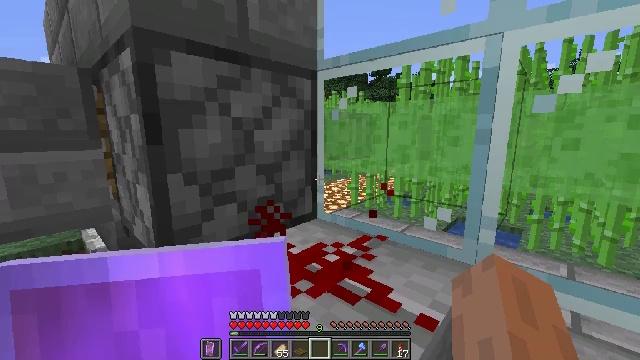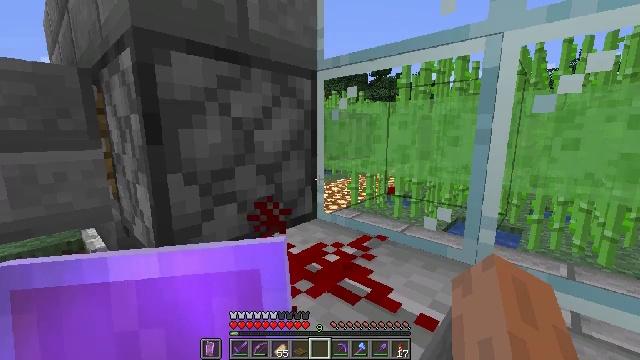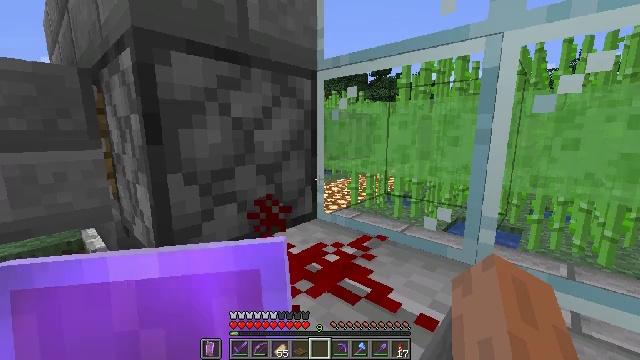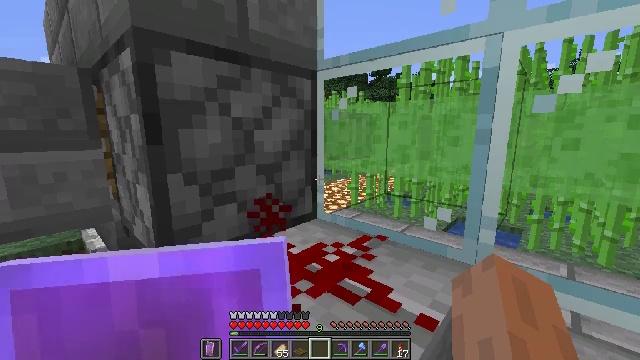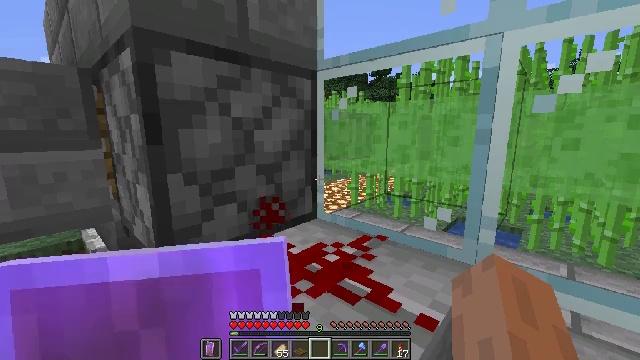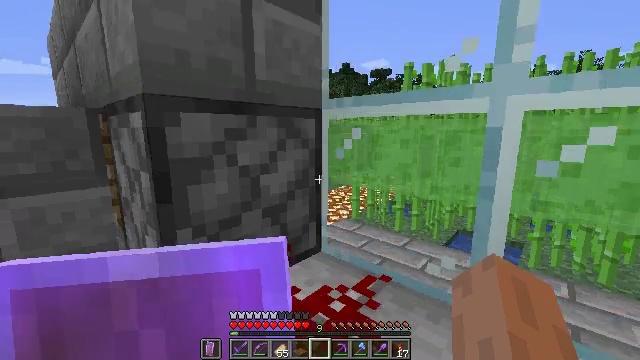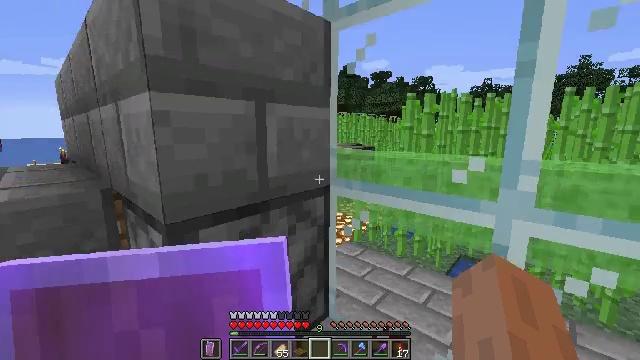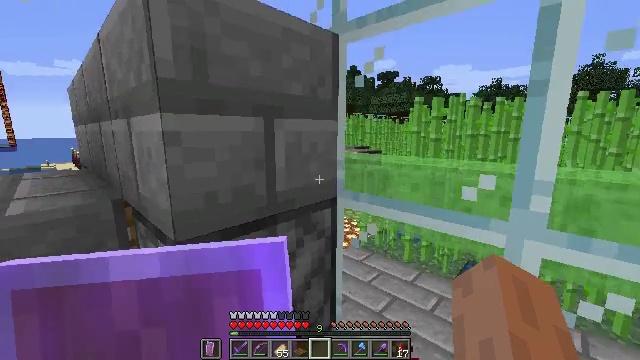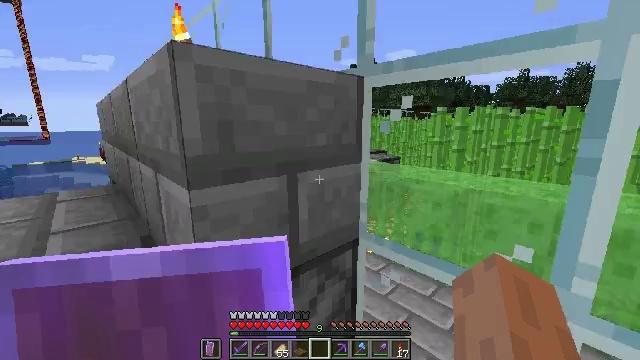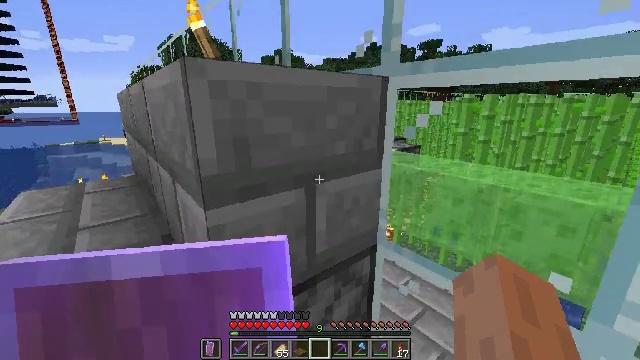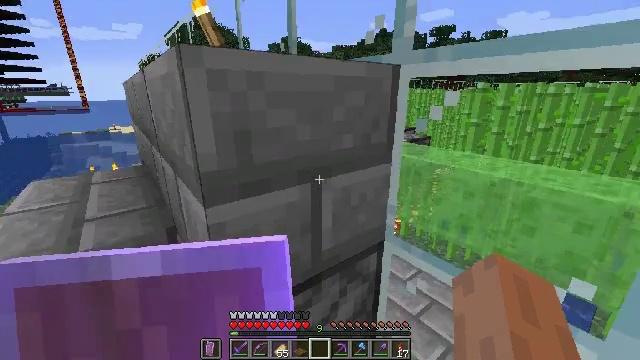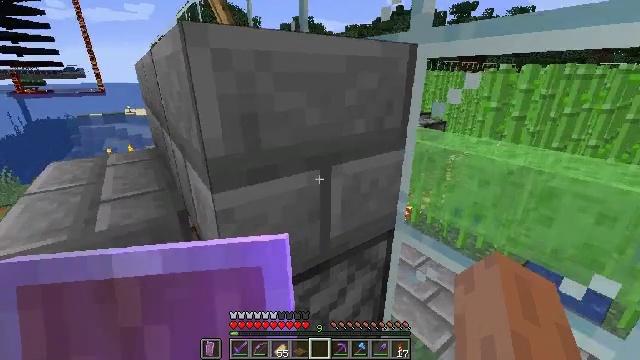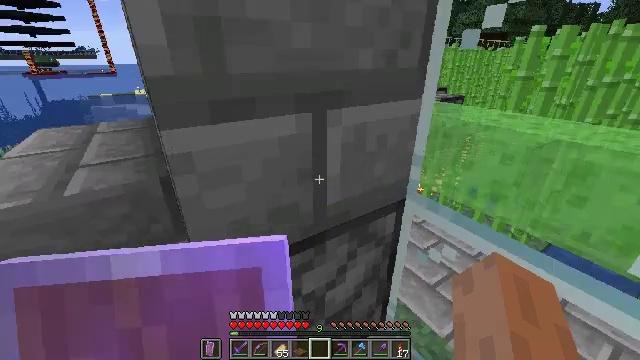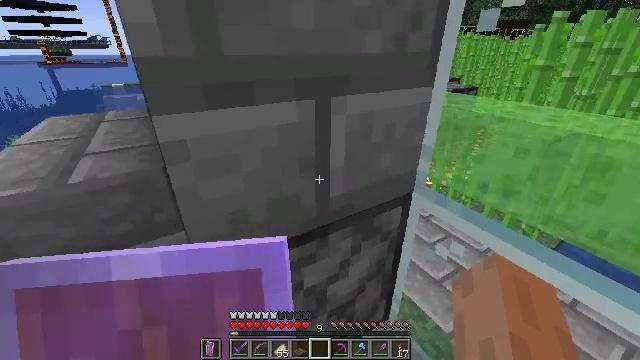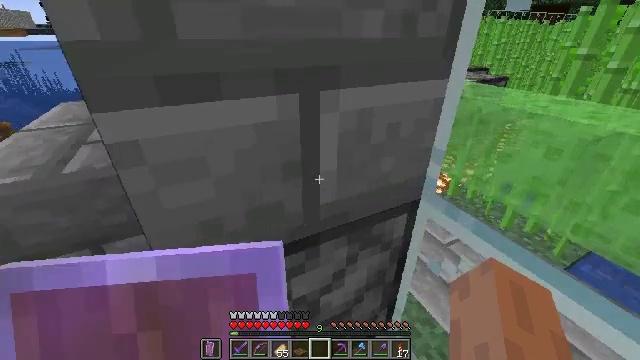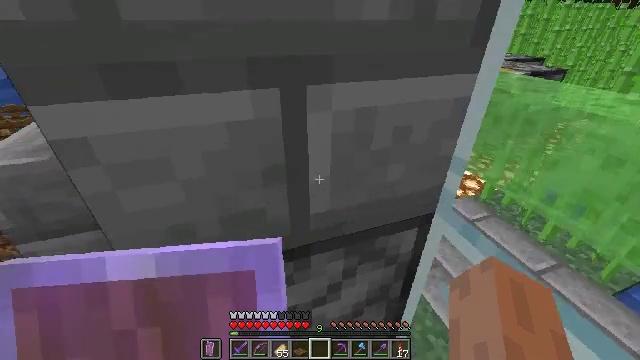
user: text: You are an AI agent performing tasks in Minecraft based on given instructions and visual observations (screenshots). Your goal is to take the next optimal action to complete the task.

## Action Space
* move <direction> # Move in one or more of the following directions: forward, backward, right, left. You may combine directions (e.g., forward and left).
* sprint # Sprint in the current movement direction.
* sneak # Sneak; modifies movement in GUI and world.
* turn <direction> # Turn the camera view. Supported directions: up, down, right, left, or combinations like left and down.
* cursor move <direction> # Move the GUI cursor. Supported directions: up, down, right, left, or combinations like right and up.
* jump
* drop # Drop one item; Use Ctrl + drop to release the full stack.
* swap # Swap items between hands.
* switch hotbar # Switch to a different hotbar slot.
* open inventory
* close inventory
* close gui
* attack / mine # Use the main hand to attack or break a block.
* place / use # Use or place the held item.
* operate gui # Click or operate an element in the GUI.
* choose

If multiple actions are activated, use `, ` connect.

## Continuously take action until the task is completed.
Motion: motion action
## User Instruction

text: Retrieve the stone bricks from an old building.
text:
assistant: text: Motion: no_op
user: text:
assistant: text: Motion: no_op
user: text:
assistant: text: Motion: no_op
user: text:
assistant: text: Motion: no_op
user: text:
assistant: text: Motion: move forward, jump
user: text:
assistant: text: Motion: move forward, jump
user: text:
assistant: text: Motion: move forward, turn left, jump
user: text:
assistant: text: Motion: move forward, turn left and down, jump
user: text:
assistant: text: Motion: move forward and move right, turn left and down, jump
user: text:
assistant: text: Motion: move forward and move right, turn left and down, jump
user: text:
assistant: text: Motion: move forward and move right, turn left and down, jump
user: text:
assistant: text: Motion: move forward and move right, turn left and down, jump
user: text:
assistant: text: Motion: move forward and move right, turn left and down
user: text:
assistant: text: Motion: move forward and move right, turn left and down
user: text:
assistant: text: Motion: move forward, turn left and down
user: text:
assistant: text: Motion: turn left and down
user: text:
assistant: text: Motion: turn left
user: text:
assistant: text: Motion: turn left and down
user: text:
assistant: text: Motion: turn left and down
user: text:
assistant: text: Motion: no_op
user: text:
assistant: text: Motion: no_op
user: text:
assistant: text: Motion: turn left
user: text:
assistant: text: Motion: turn left
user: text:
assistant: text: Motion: turn left
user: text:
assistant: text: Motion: turn left
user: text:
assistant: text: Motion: turn left
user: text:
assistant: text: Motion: move back
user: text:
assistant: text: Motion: move back
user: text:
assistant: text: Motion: move back
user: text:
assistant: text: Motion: move back